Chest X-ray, PA view. Patient: 42 years old, sex M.
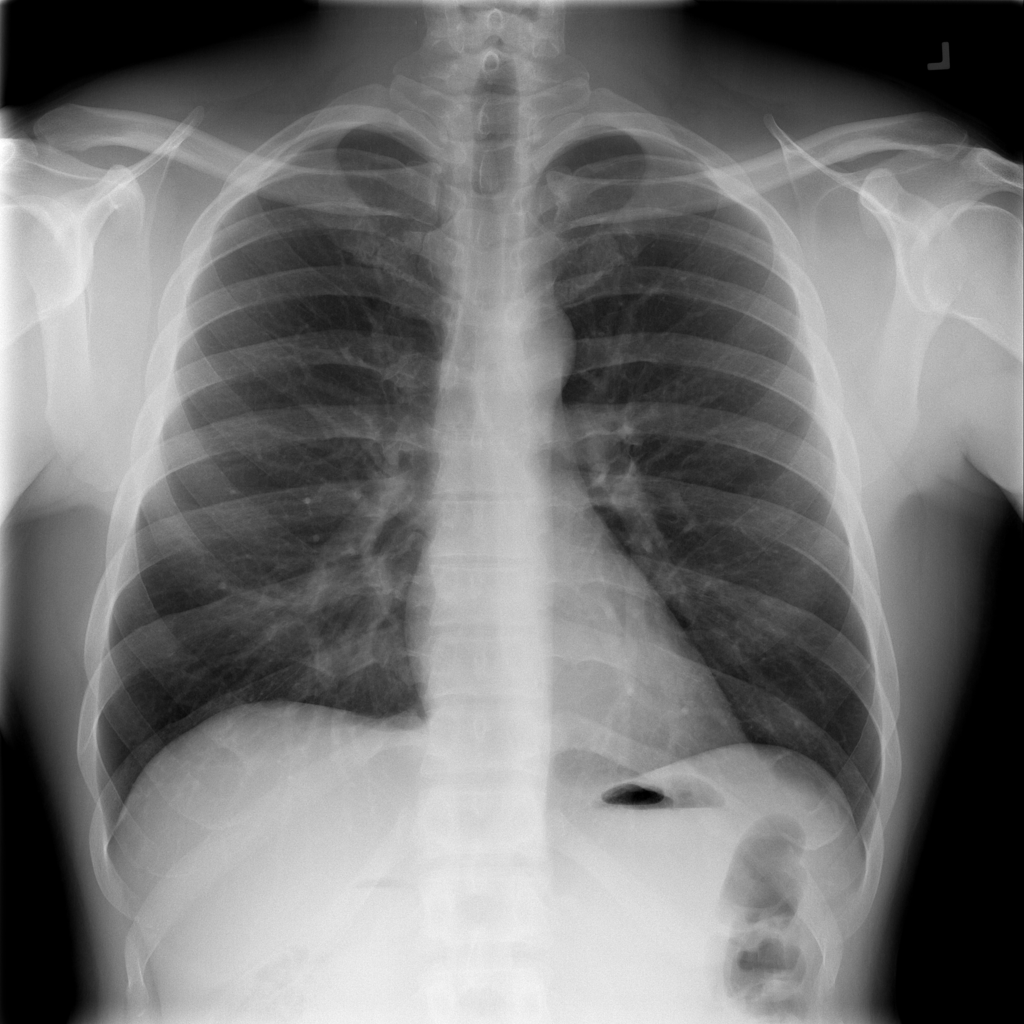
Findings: Infiltration